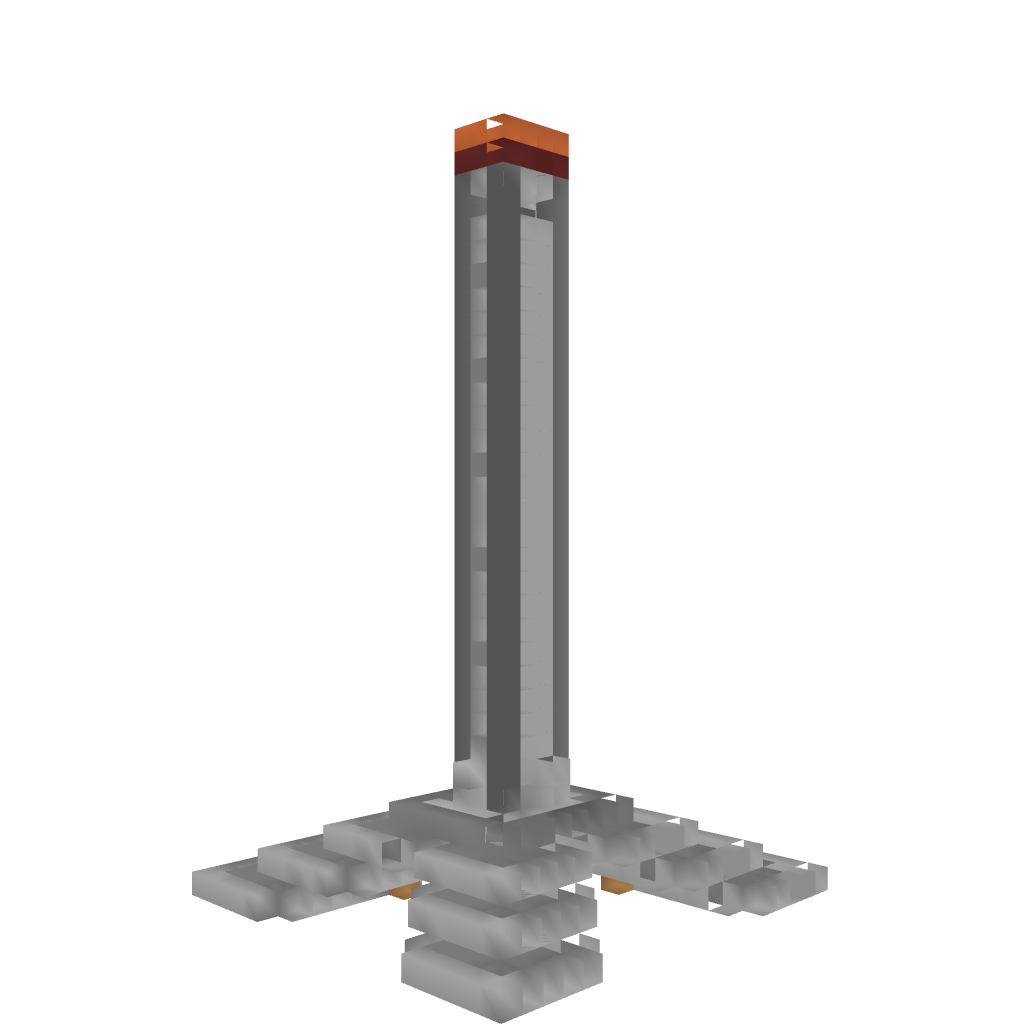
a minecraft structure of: Tower